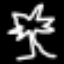
Label: palm tree